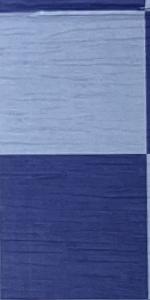
Label: Empty